Question: I am curious about the proper way to stop a user from activating my plugin if their system does not meet certain requirements. Doing the checks is easy and I don't need any help with that, I am more curious how to tell WordPress to exit and display an error message.
Currently I have tried both 'exit($error_message)' and 'die($error_message)' in the activation hook method. While my message is displayed and the plugin is not activated, a message saying Fatal Error is also displayed (see image below).

Does anyone know of a better way, that would display my message in a proper error box without displaying Fatal error, it just looks really bad for new users to see that.
Thanks for any help in advance.
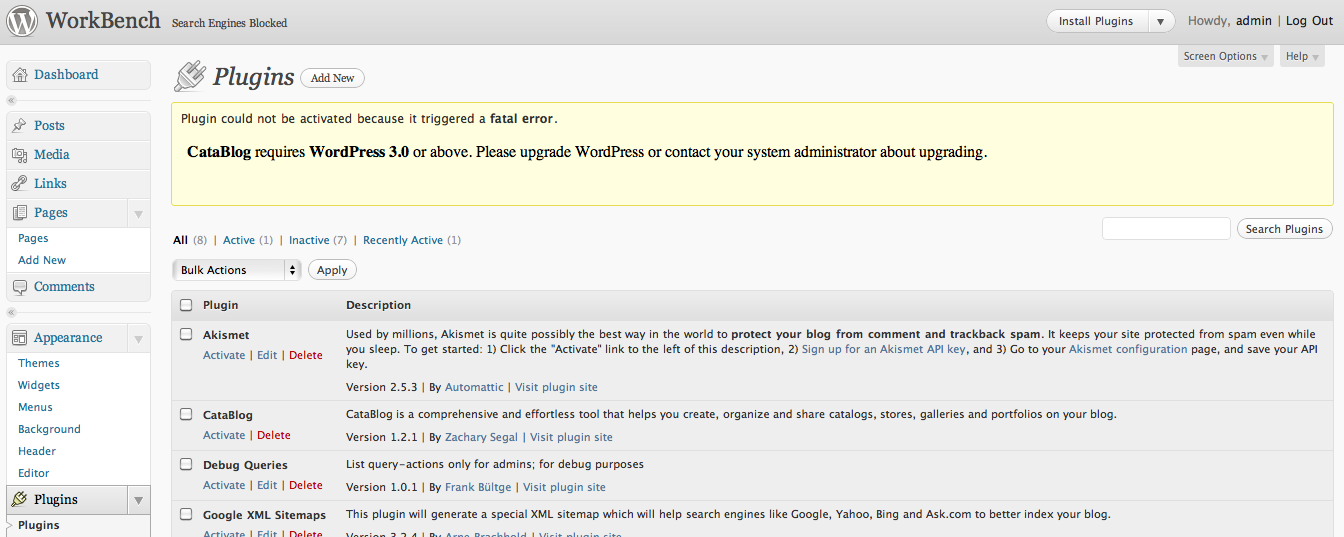
Answer: This is a little undocumented, as you might have noticed. Instead of 'die()', do it like this:
'''
$plugin = dirname(__FILE__) . '/functions.php';
deactivate_plugins($plugin);
wp_die('<p>The <strong>X</strong> plugin requires version WordPress 2.8 or greater.</p>','Plugin Activation Error',array('response'=>200,'back_link'=>TRUE));
'''
The lines above wp_die() are to deactivate this plugin. Note that we use functions.php in this case because that's where I have my Plugin Name meta data comment declaration -- and if you use a different file, then change the code above. Note that the path is very specific for a match. So, if you want to see what your path would normally be, use 'print_r(get_option('active_plugins'));die();' to dump that out so that you know what path you need. Since I had a plugin_code.php where the rest of my plugin code was, and since it was in the same directory as functions.php, I merely had to do 'dirname(__FILE__)' for the proper path.
Note that the end of the wp_die() statement is important because it provides a backlink and prevents an error 500 (which is the default Apache code for wp_die()).